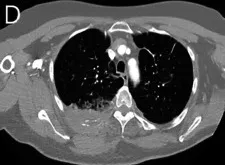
Chest computed tomography I abdomen window, axial scans): mass of the posterior chest wall on the right side size 7.5x3.4 cm, infiltrating the posterior segment of the fifth rib.
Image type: radiology (ct)